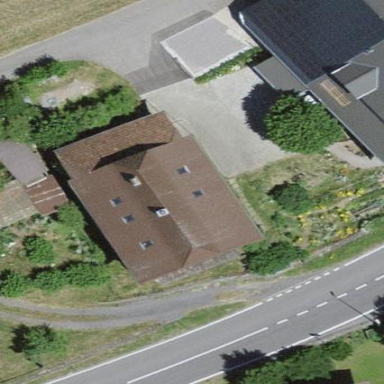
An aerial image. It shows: Farm building.